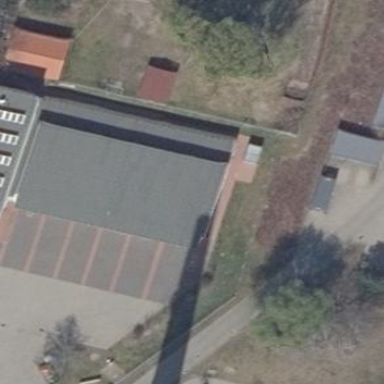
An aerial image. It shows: Fire station building with flat grey roof.